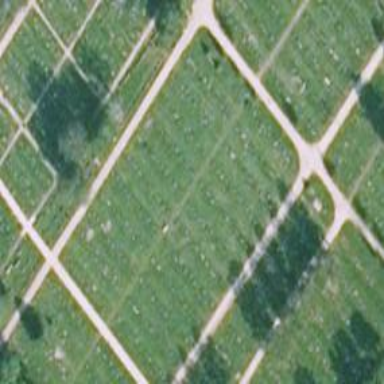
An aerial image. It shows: Cemetery.